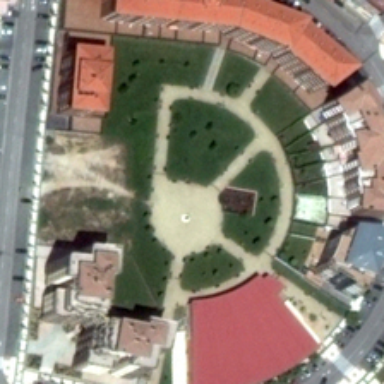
The semicirclar square is surrounded by buildings with red roofs .